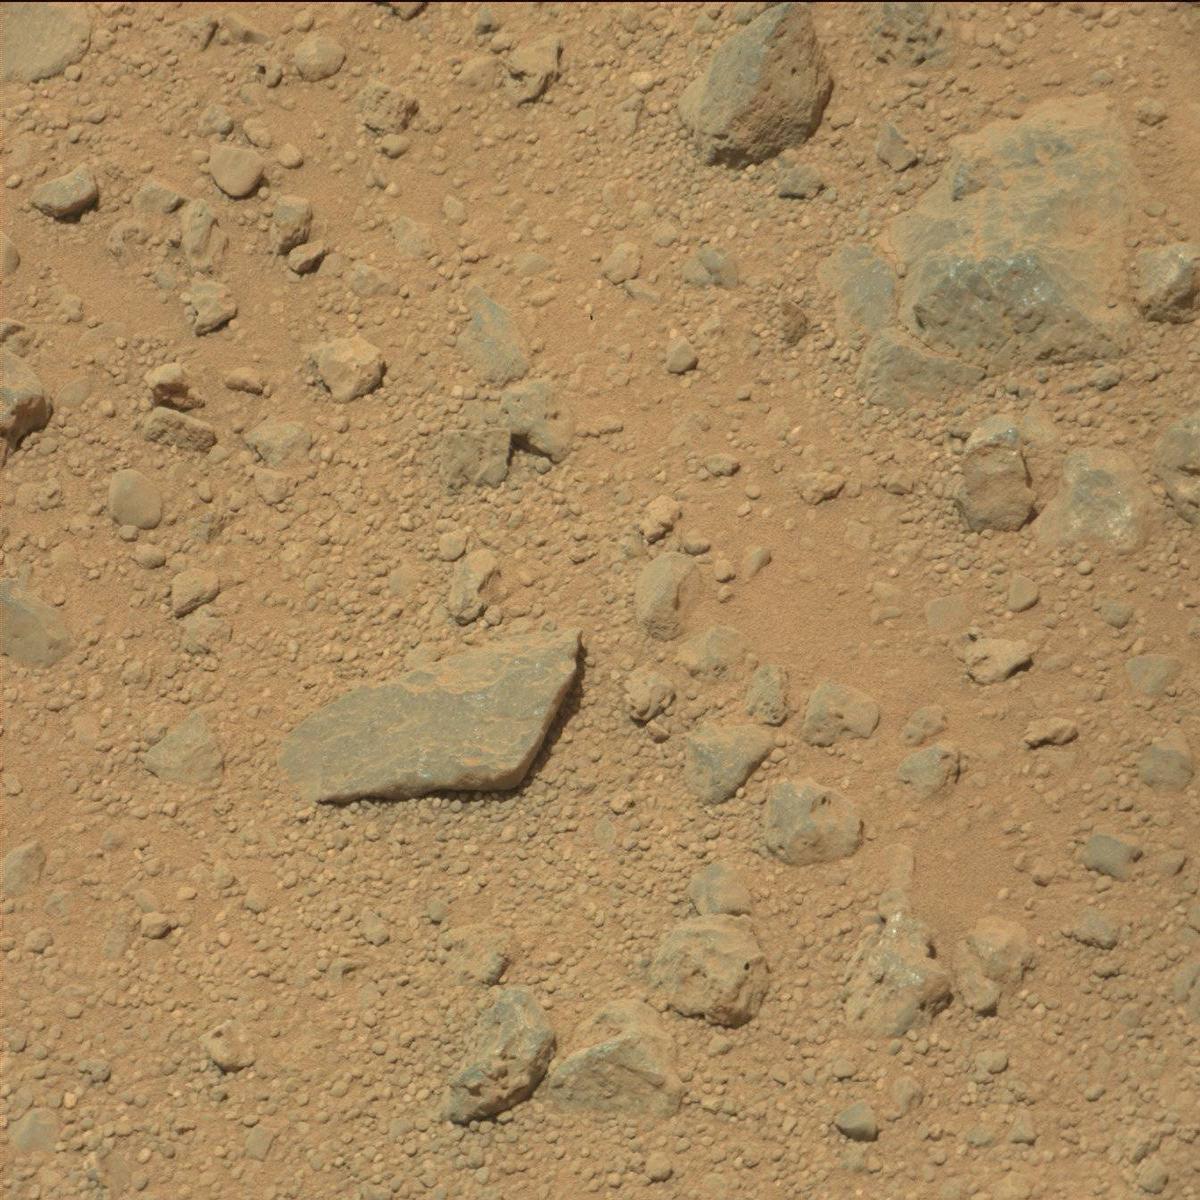
Terrain classes present: Bedrock, Rock, Sand / Soil